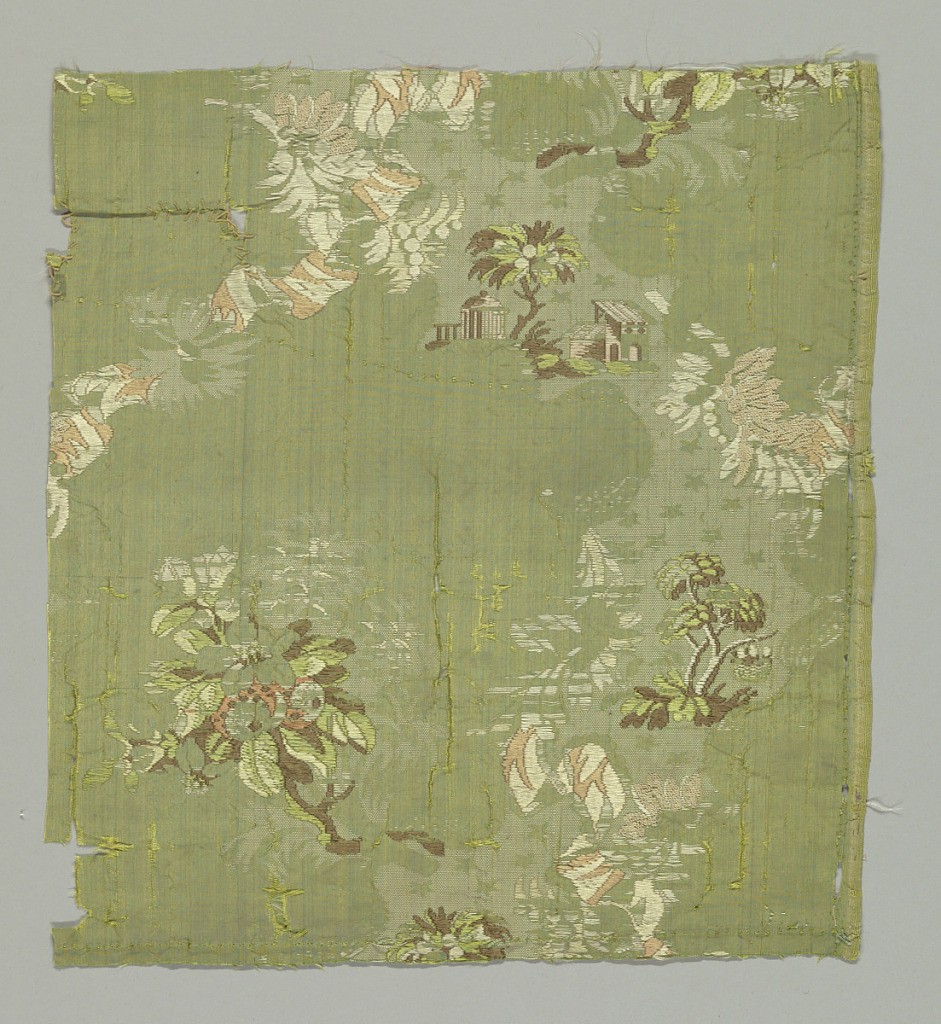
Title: Fragment
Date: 1750–99
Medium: silk Technique: plain weave with supplementary weft
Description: Olive green satin ground. Broad ribbon-like white serpentine crossing another serpentine of rose and pink twisted ribbon.  Small building and colonnade, and trees in ribbon.  Floral sprays in other serpentine.  Large floral sprays branch out from serpentines. Brocading in ose, pin, yellow, green, brown, red white silks and peach frise silk.  Right sevage present.